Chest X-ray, PA view. Patient: 47 years old, sex M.
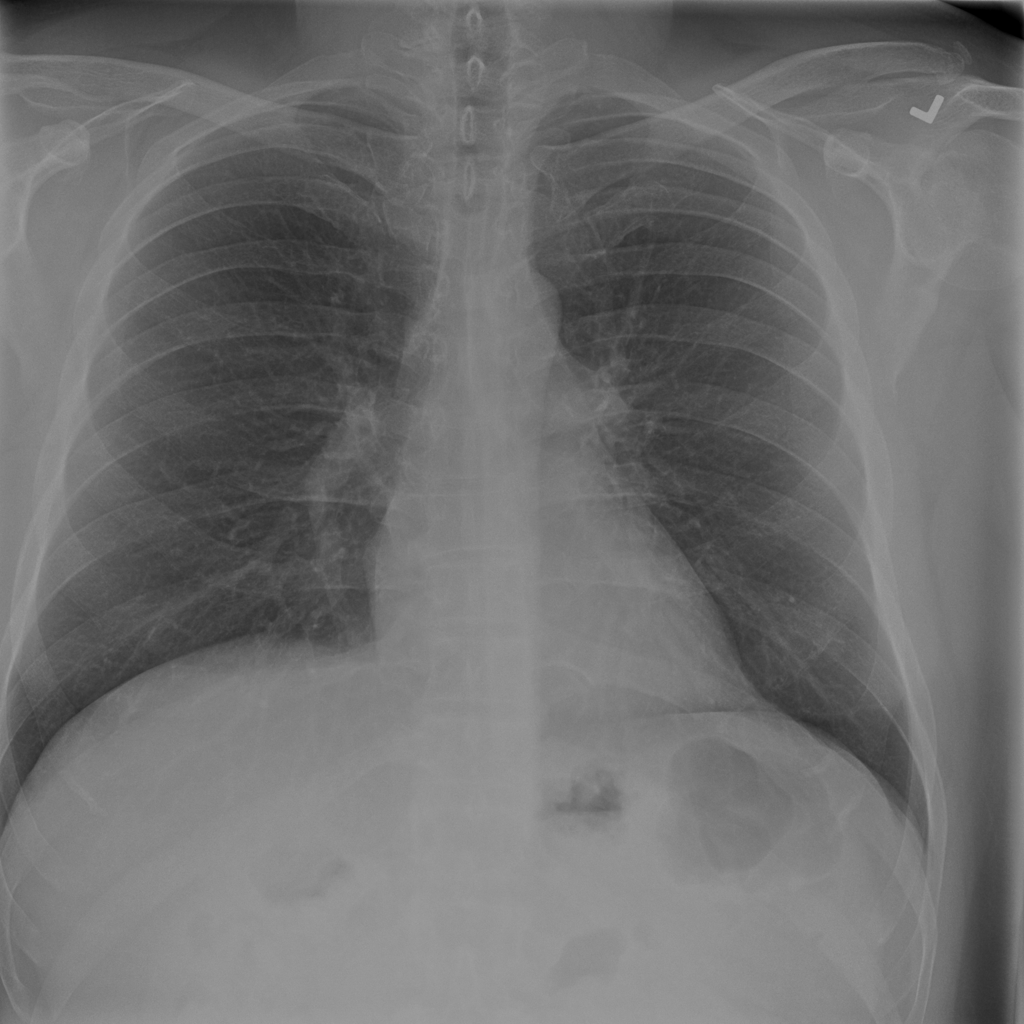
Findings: No Finding